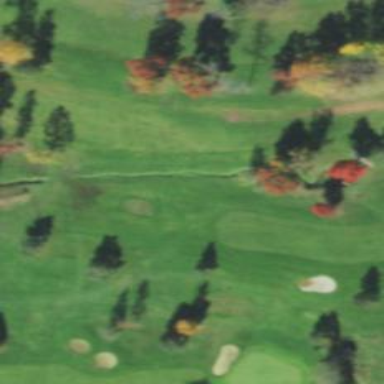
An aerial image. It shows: View of golf hole.